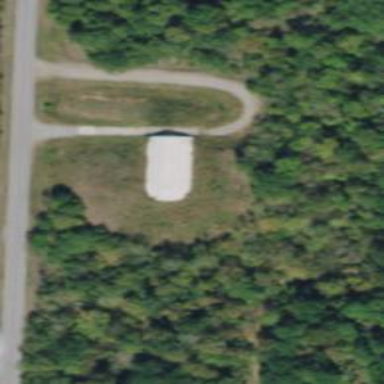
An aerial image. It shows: Military bunker.